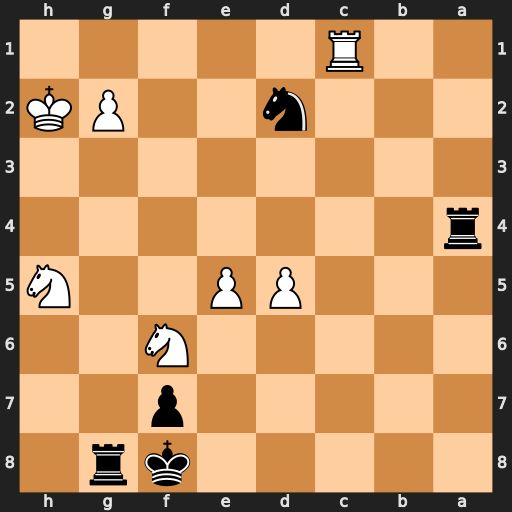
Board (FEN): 5kr1/5p2/5N2/3PP2N/r7/8/3n2PK/2R5
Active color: b
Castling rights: -
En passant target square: -
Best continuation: Nf3+ gxf3 Rh4#